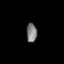
Tissue: lung
Cell type: Endothelial cells
Senescence score: 0.5486
Nuclear area (px): 199
Mean DAPI intensity: 121.196